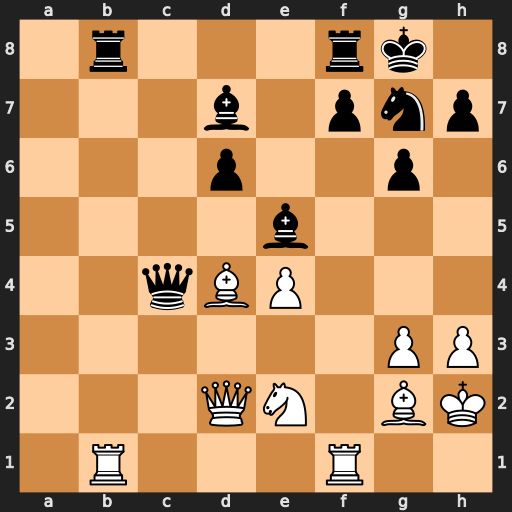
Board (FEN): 1r3rk1/3b1pnp/3p2p1/4b3/2qBP3/6PP/3QN1BK/1R3R2
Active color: w
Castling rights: -
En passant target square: -
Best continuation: Rxb8 Rxb8 Bxe5 dxe5 Qxd7